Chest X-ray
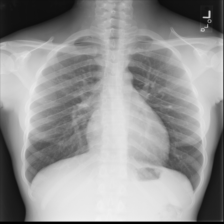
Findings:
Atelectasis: negative
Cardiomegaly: negative
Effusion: negative
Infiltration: negative
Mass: negative
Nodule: negative
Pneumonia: negative
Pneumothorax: negative
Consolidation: negative
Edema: negative
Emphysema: negative
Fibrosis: negative
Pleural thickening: negative
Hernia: negative